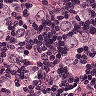
Metastatic tissue present: yes